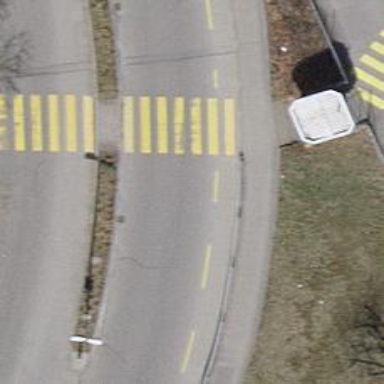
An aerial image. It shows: Zebra crossing on the road.